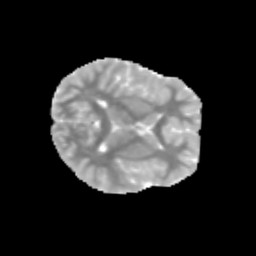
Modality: MD
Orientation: axial
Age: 11
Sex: male
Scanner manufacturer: siemens
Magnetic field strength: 3 T
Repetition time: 3.8 s
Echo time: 0.07 s